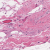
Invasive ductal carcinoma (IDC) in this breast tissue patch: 0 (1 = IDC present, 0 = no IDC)